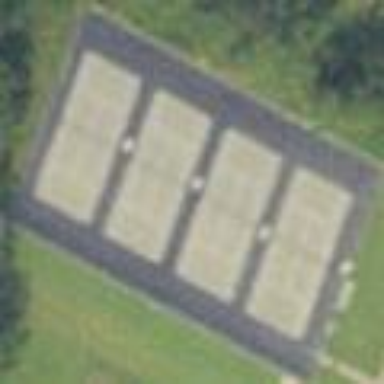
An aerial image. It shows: Tennis court on pitch designated for leisure land.